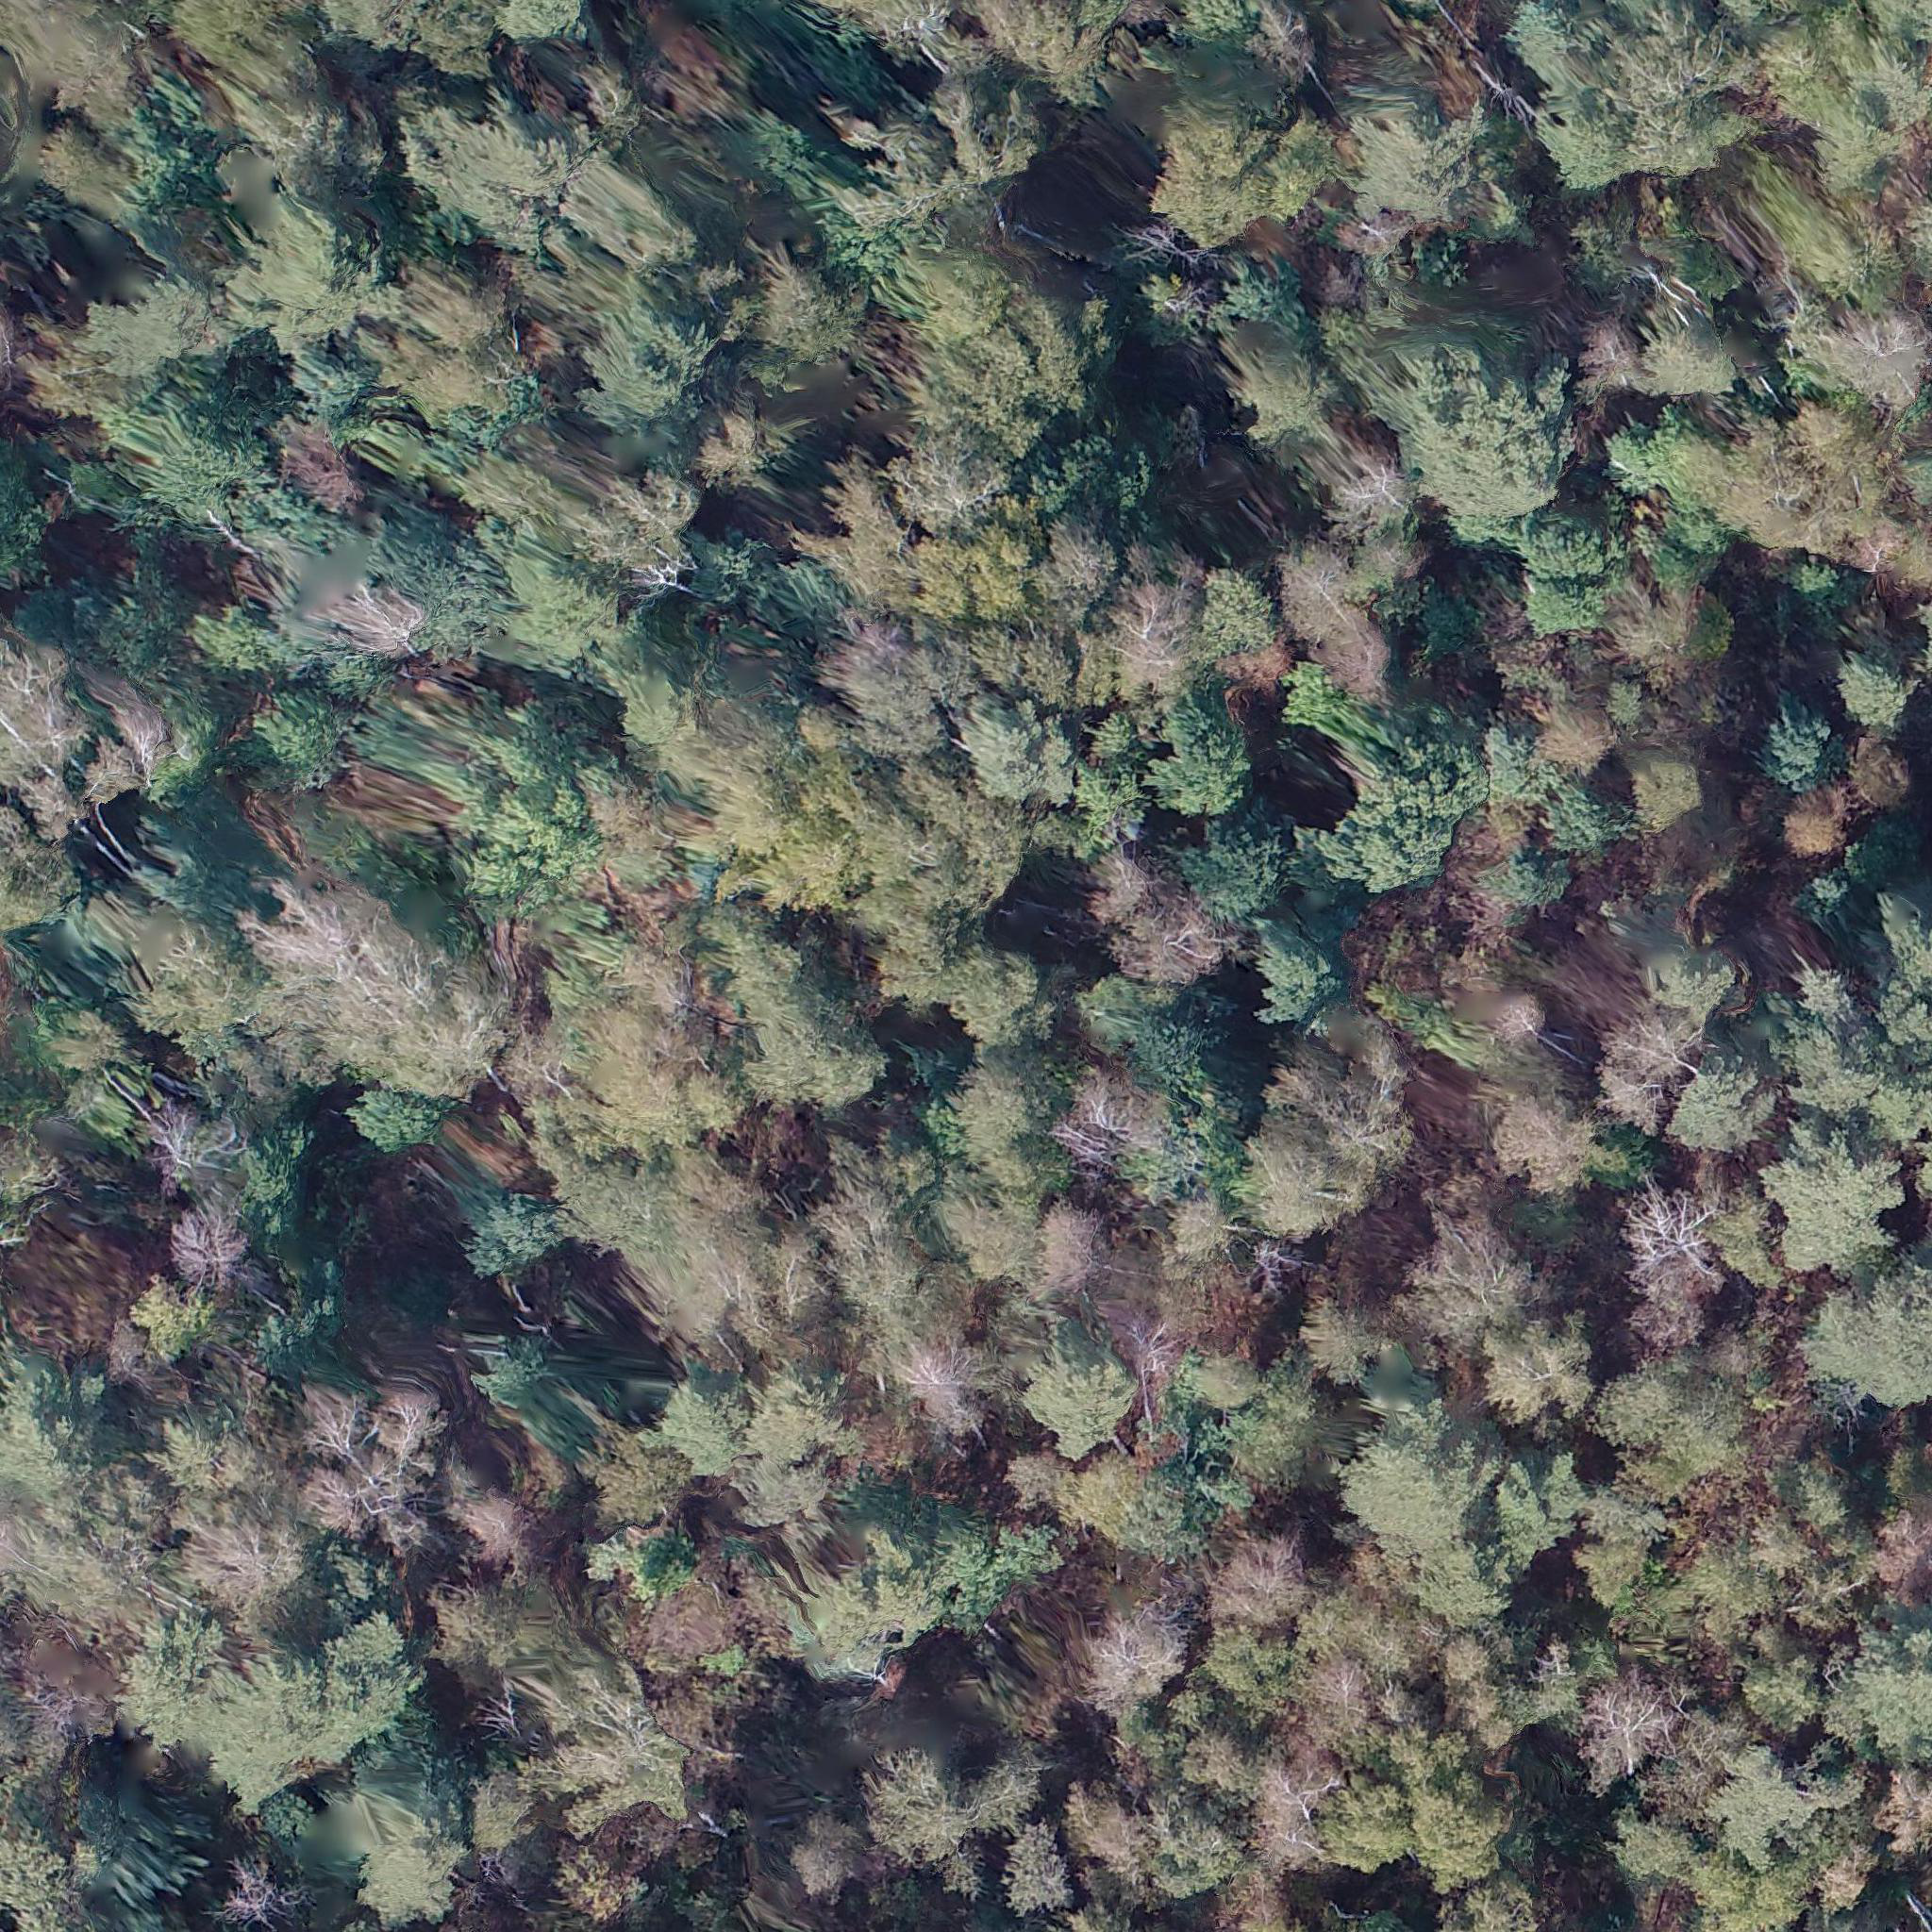
Biome: Sarmatic mixed forests